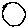
Label: circle